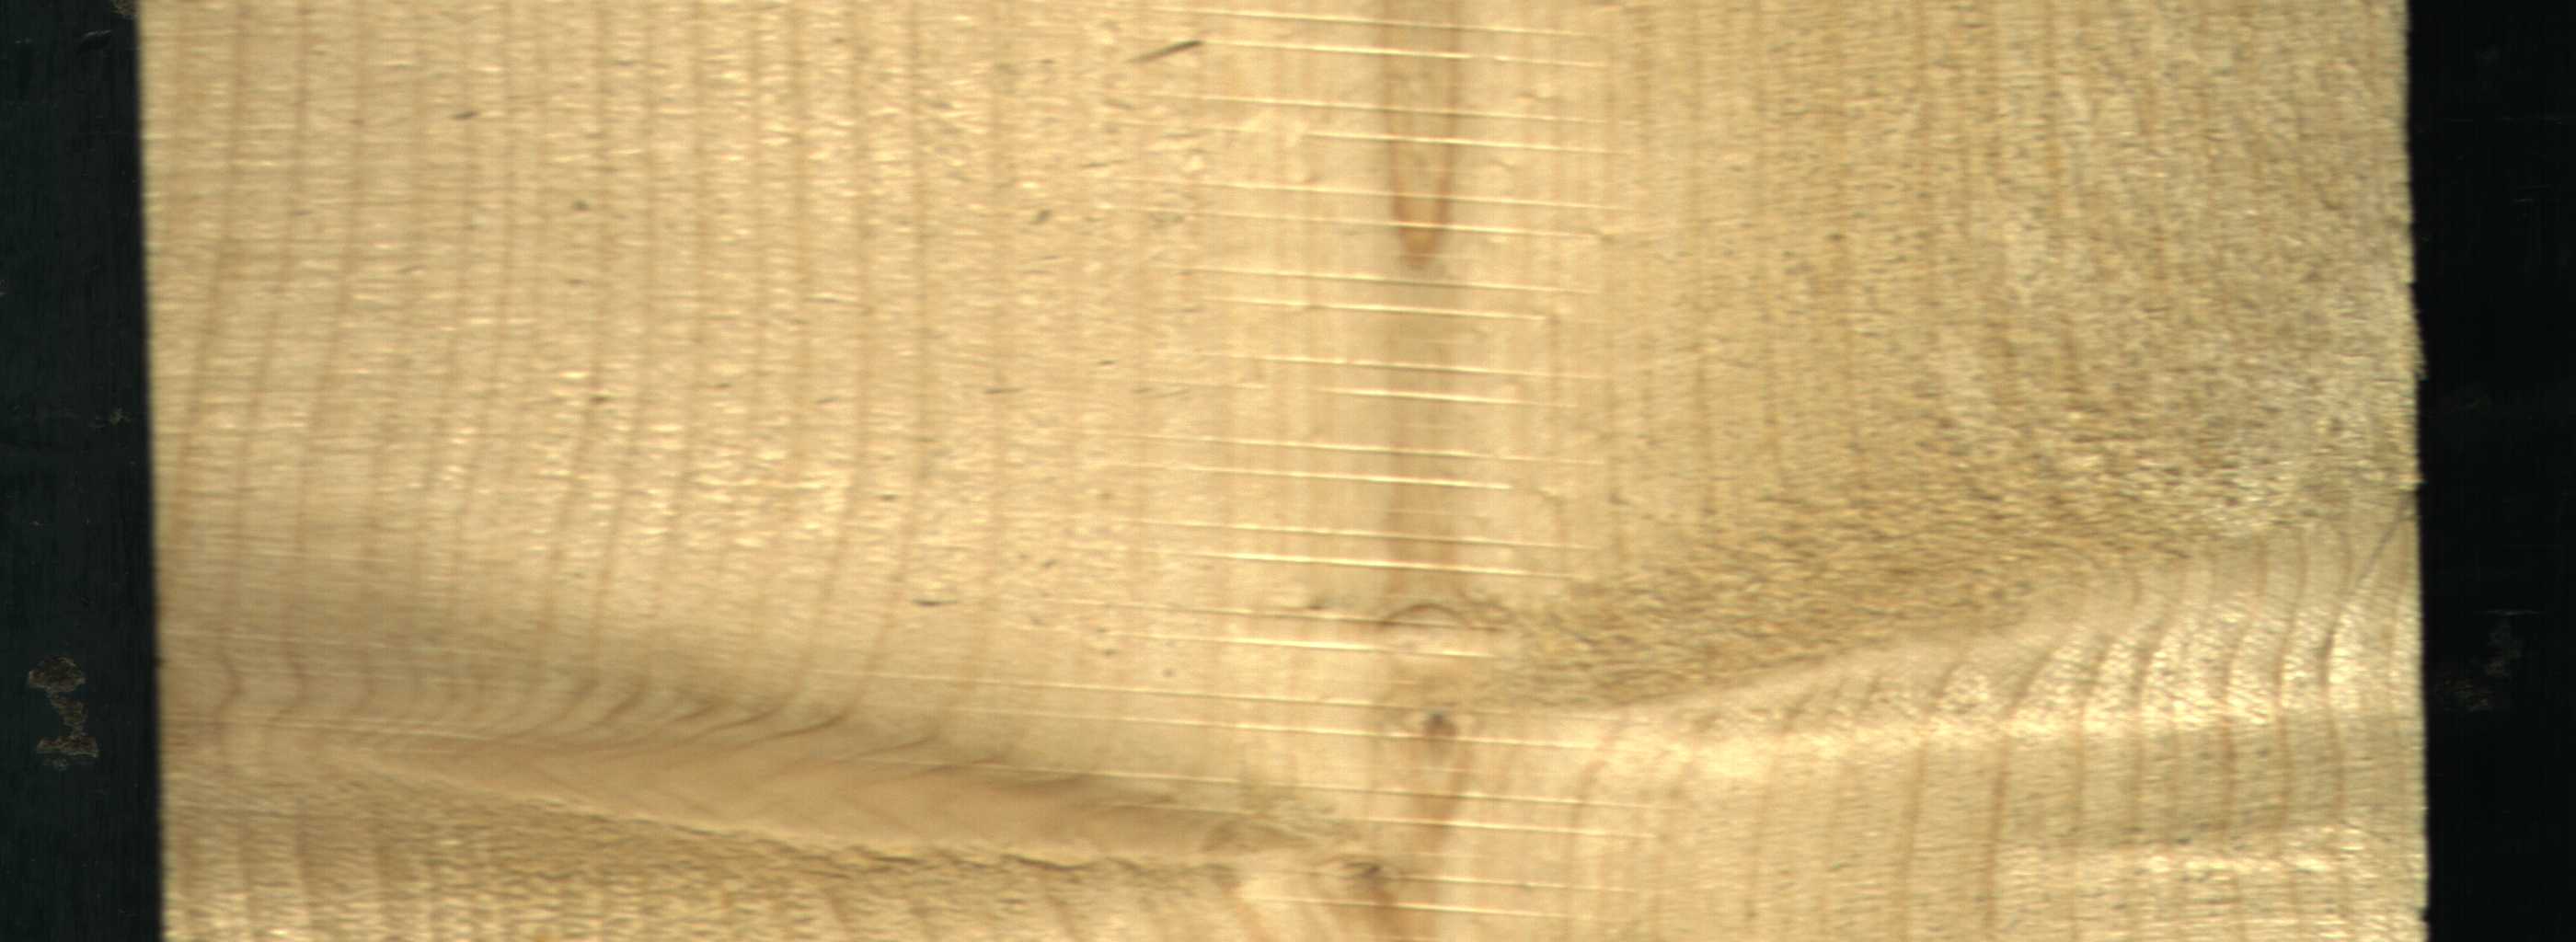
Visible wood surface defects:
Live_Knot